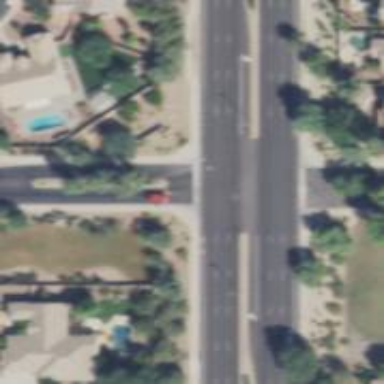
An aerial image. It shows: Solid stop line on the road marking.